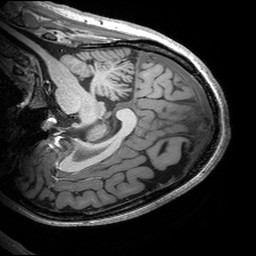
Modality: T1w
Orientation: sagittal
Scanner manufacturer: siemens
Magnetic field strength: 3 T
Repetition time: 2.53 s
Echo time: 0.00299 s